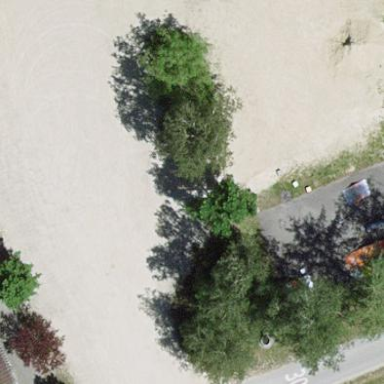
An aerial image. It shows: Parking area with fine gravel surface.